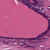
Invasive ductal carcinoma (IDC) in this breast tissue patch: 0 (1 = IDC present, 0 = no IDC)